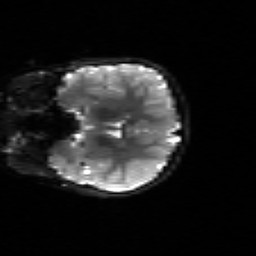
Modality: sbref
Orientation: coronal
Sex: female
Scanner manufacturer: siemens
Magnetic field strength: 3 T
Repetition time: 5 s
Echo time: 0.071 s